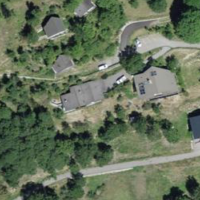
EUNIS habitat code: 55
Species observed at this site:
Sorbus aucuparia
Sambucus racemosa
Fringilla coelebs
Apis mellifera
Lactuca perennis
Turdus merula
Clinopodium vulgare
Proserpinus proserpina
Eristalis tenax
Bombus hypnorum
Carpocoris purpureipennis
Mythimna conigera
Pyrausta aurata
Graphosoma italicum
Saponaria ocymoides
Campanula trachelium
Prosternon tessellatum
Melanargia galathea
Aquila chrysaetos